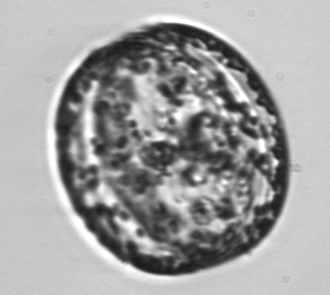
Label: Coscinodiscus